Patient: sex M, age 53
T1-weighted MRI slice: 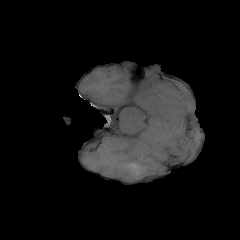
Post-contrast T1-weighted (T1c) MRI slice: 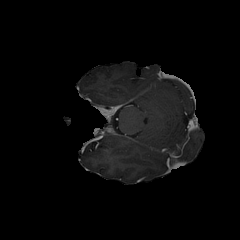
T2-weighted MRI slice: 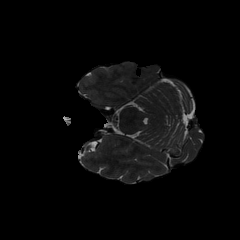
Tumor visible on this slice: no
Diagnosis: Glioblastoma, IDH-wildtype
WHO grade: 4